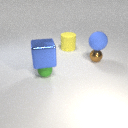
small brown metal sphere below large blue rubber sphere